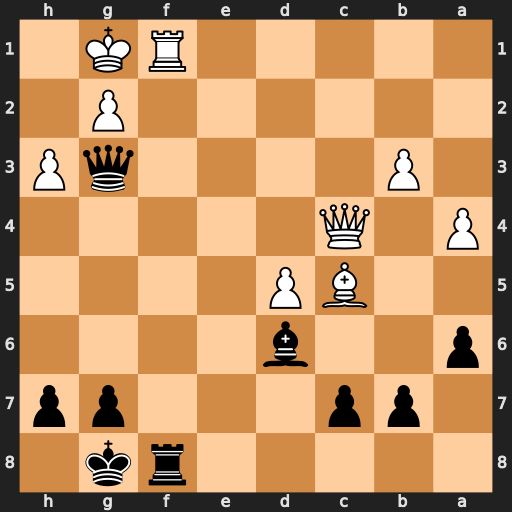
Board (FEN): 5rk1/1pp3pp/p2b4/2BP4/P1Q5/1P4qP/6P1/5RK1
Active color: b
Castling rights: -
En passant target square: -
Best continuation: Qh2#